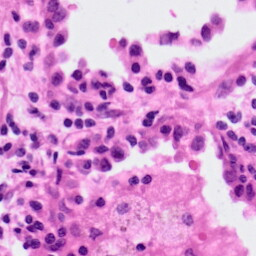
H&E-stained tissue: Lung